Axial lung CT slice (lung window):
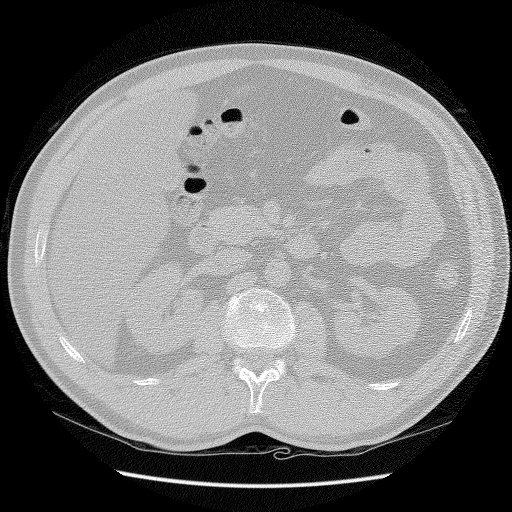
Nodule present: no